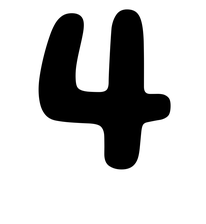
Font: Gluten_SemiBold